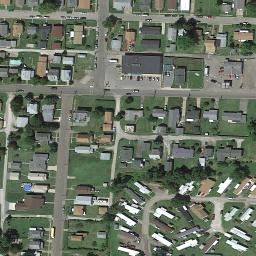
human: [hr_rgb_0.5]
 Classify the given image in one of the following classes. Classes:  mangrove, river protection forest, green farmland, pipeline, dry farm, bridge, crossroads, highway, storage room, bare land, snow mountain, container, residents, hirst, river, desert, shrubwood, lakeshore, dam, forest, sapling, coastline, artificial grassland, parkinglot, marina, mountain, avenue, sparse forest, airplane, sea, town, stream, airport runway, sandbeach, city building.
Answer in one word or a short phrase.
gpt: town